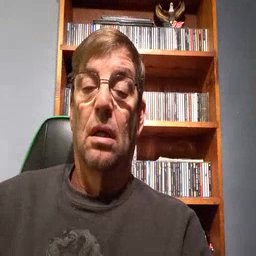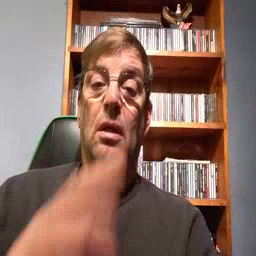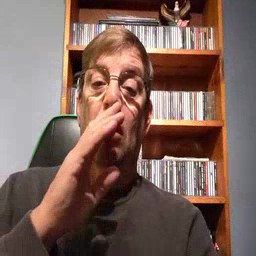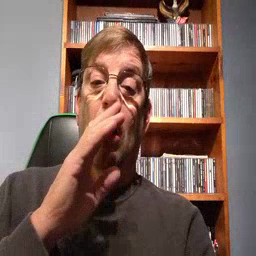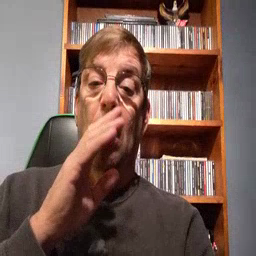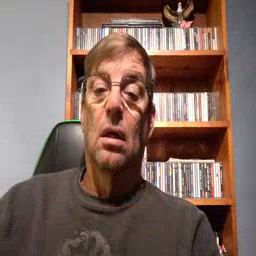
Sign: talk